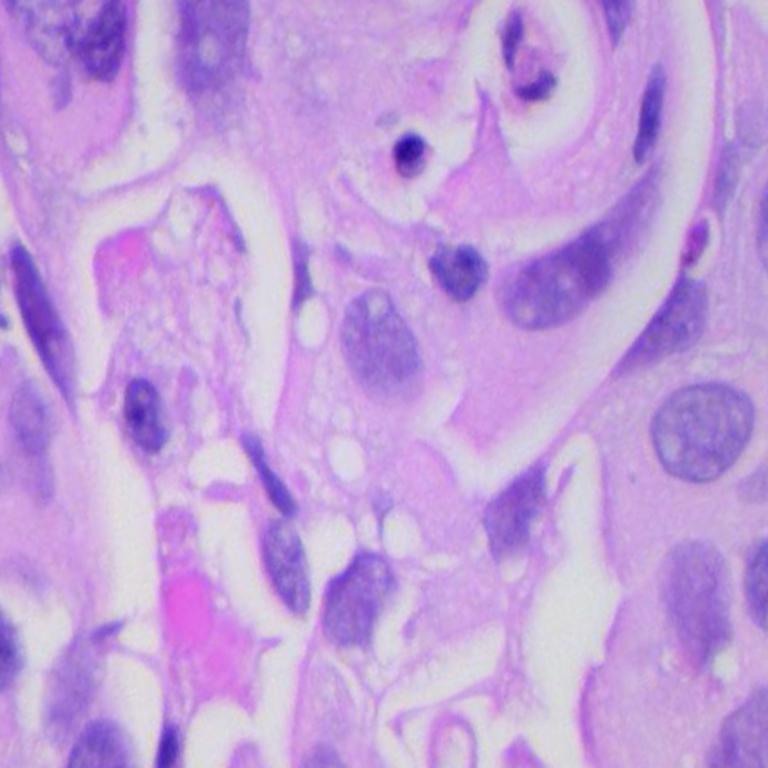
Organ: lung
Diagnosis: adenocarcinomas